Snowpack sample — Buffalo Mountain, Silverthorne, Colorado, USA (2/22/26, 2:02 PM MST)
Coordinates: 39.622, -106.113
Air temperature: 33 °F
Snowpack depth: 63 cm
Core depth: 10 cm
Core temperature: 30.2 °F
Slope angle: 11°, slope face: 116°
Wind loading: low
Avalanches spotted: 0
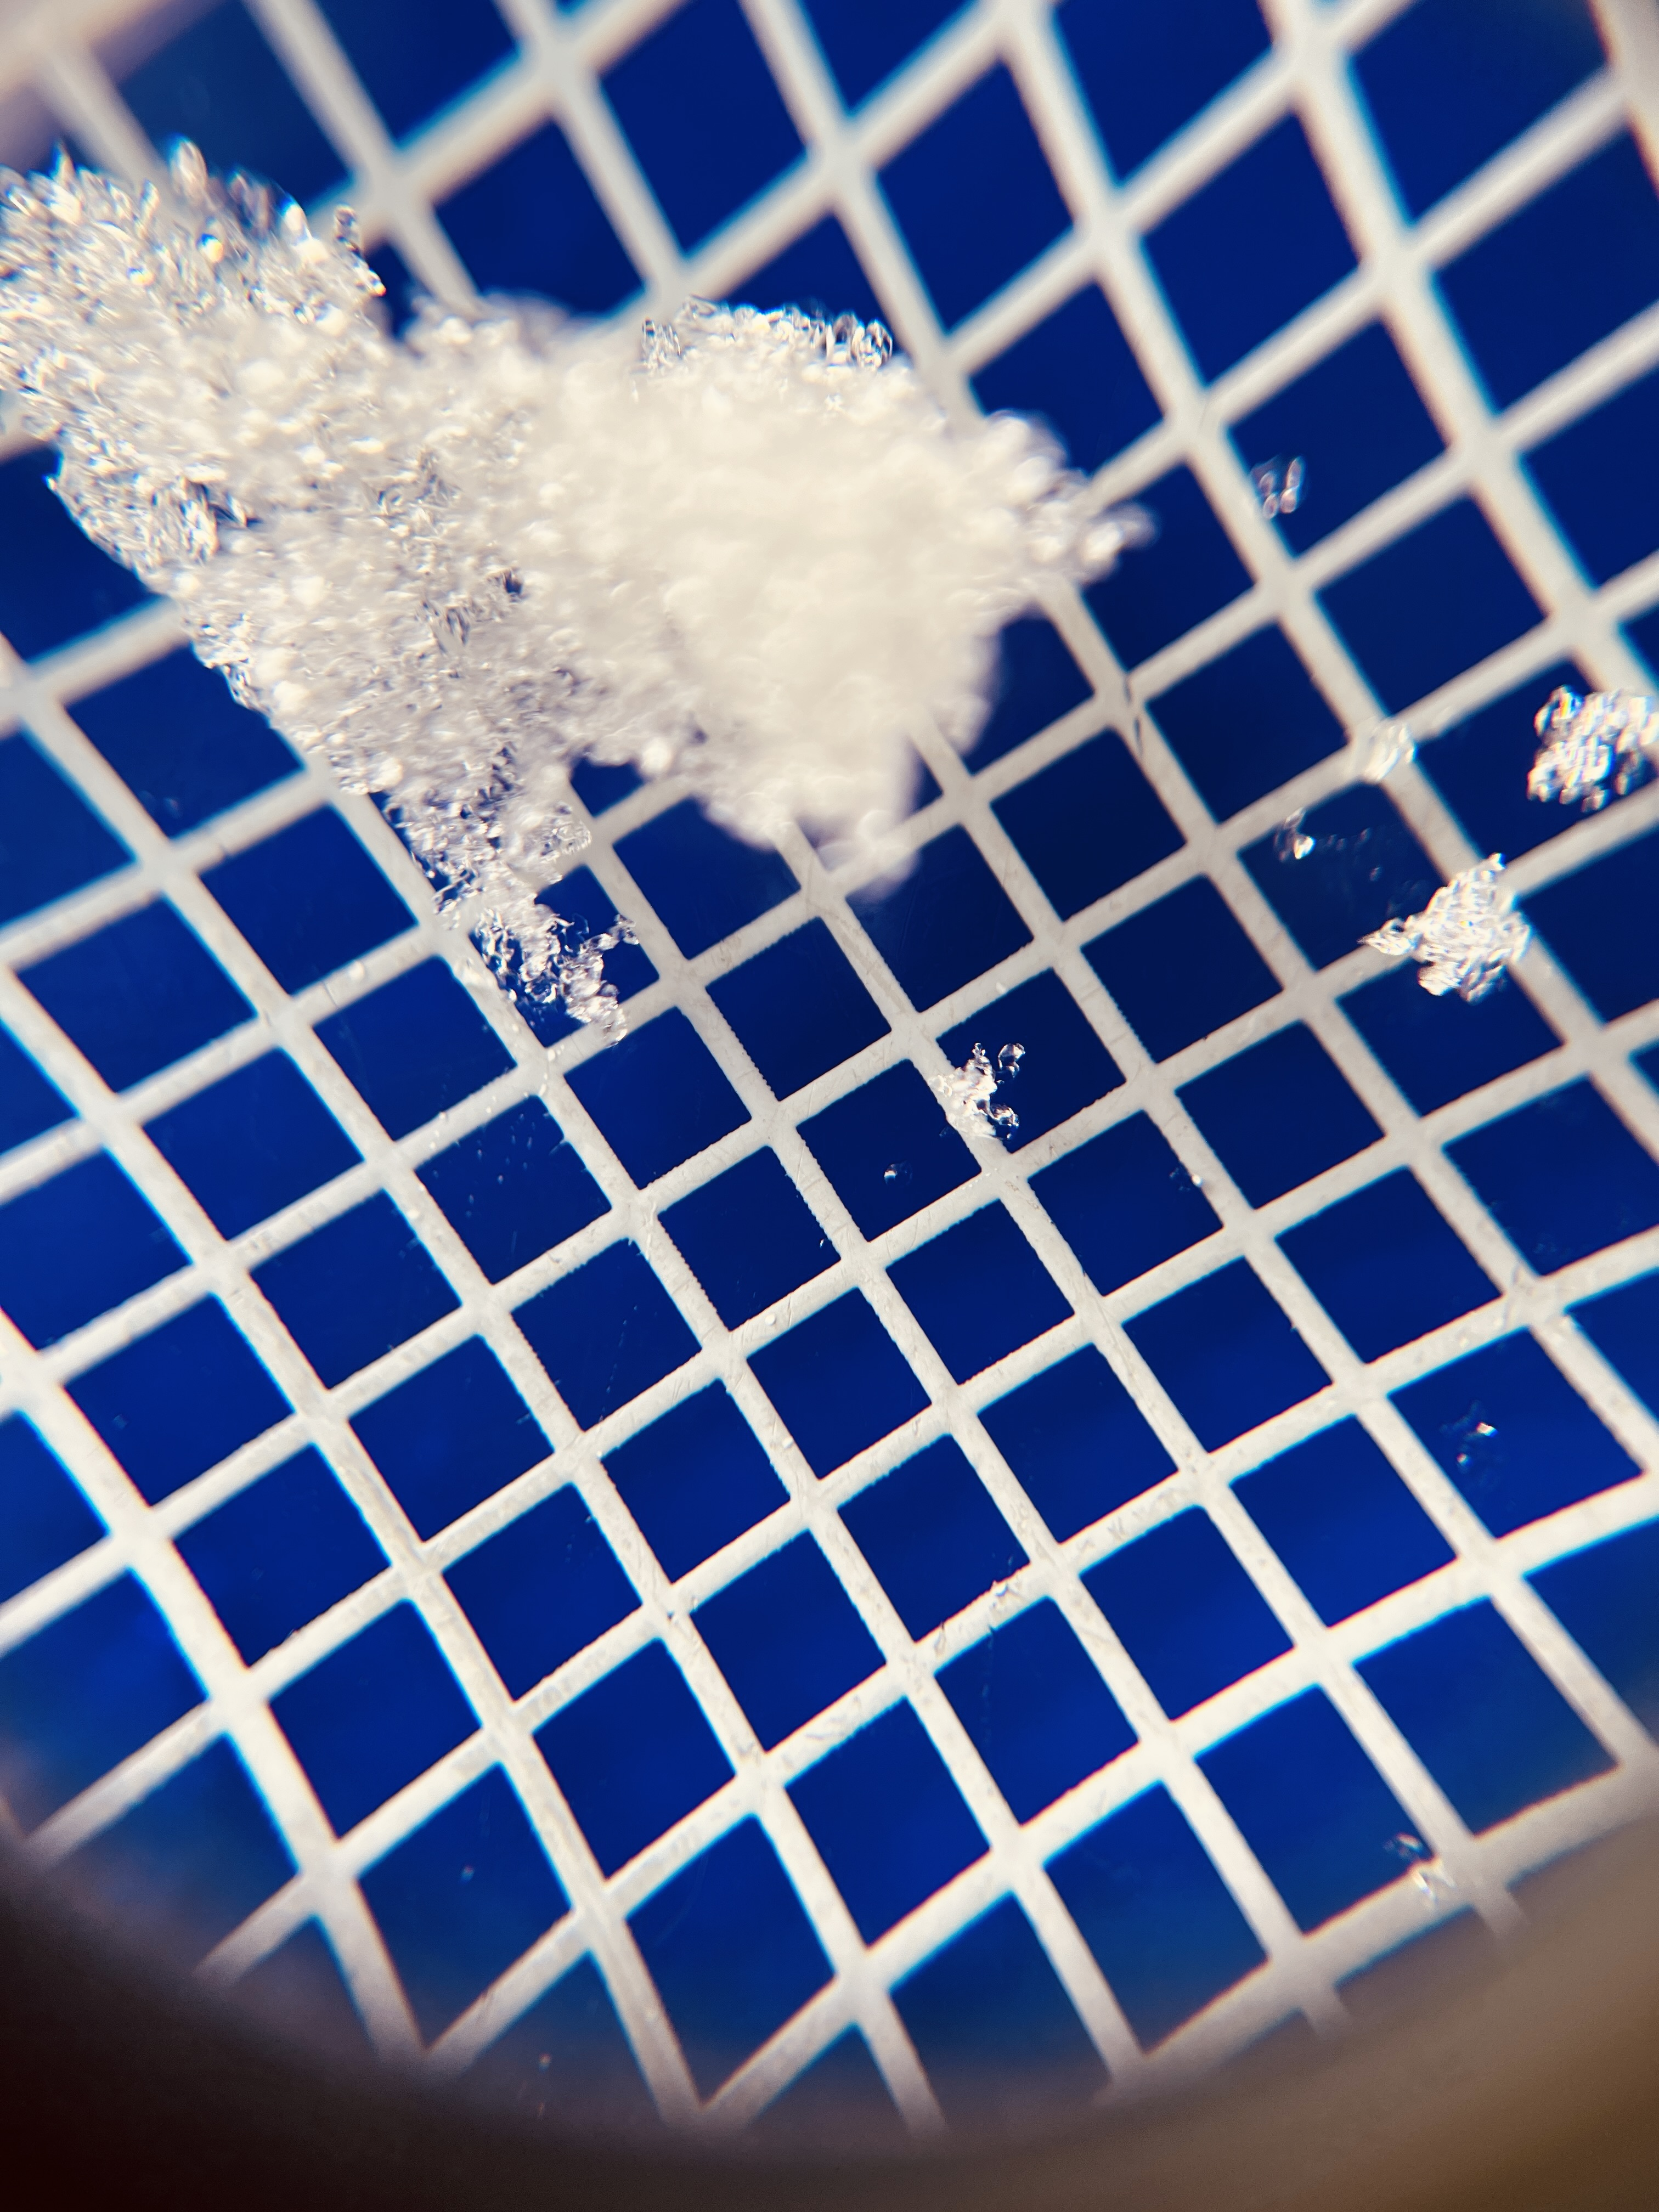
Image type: magnified_profile
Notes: In a firebreak similar to site 1, minimal wind loading with no spotted avalanches (not many faces in view though)